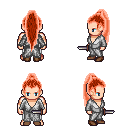
a pixel art fantasy rpg character, male body template, human, light skin, white robe, white pants, red extra-long topknot hairstyle, brown shoes, dagger, four views (front, back, left, right), 2x2 character sprite sheet, small pixel art, hard edges, no anti-aliasing